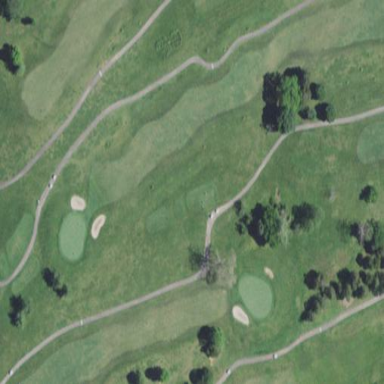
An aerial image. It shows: Golf fairway in the image.